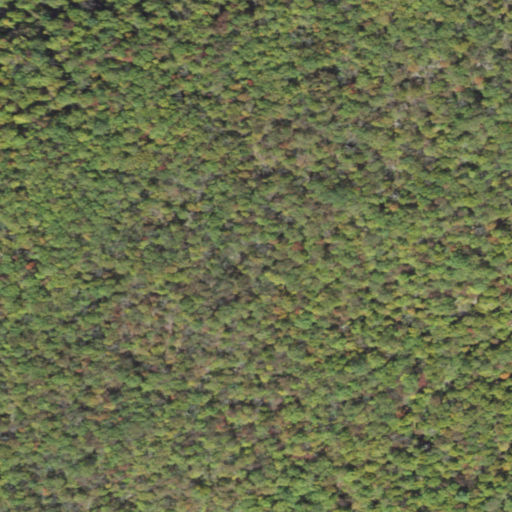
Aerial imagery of mountain in Pennsylvania named Round Top containing deciduous forest and mixed forest